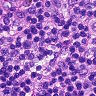
Metastatic tissue present: no